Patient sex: M
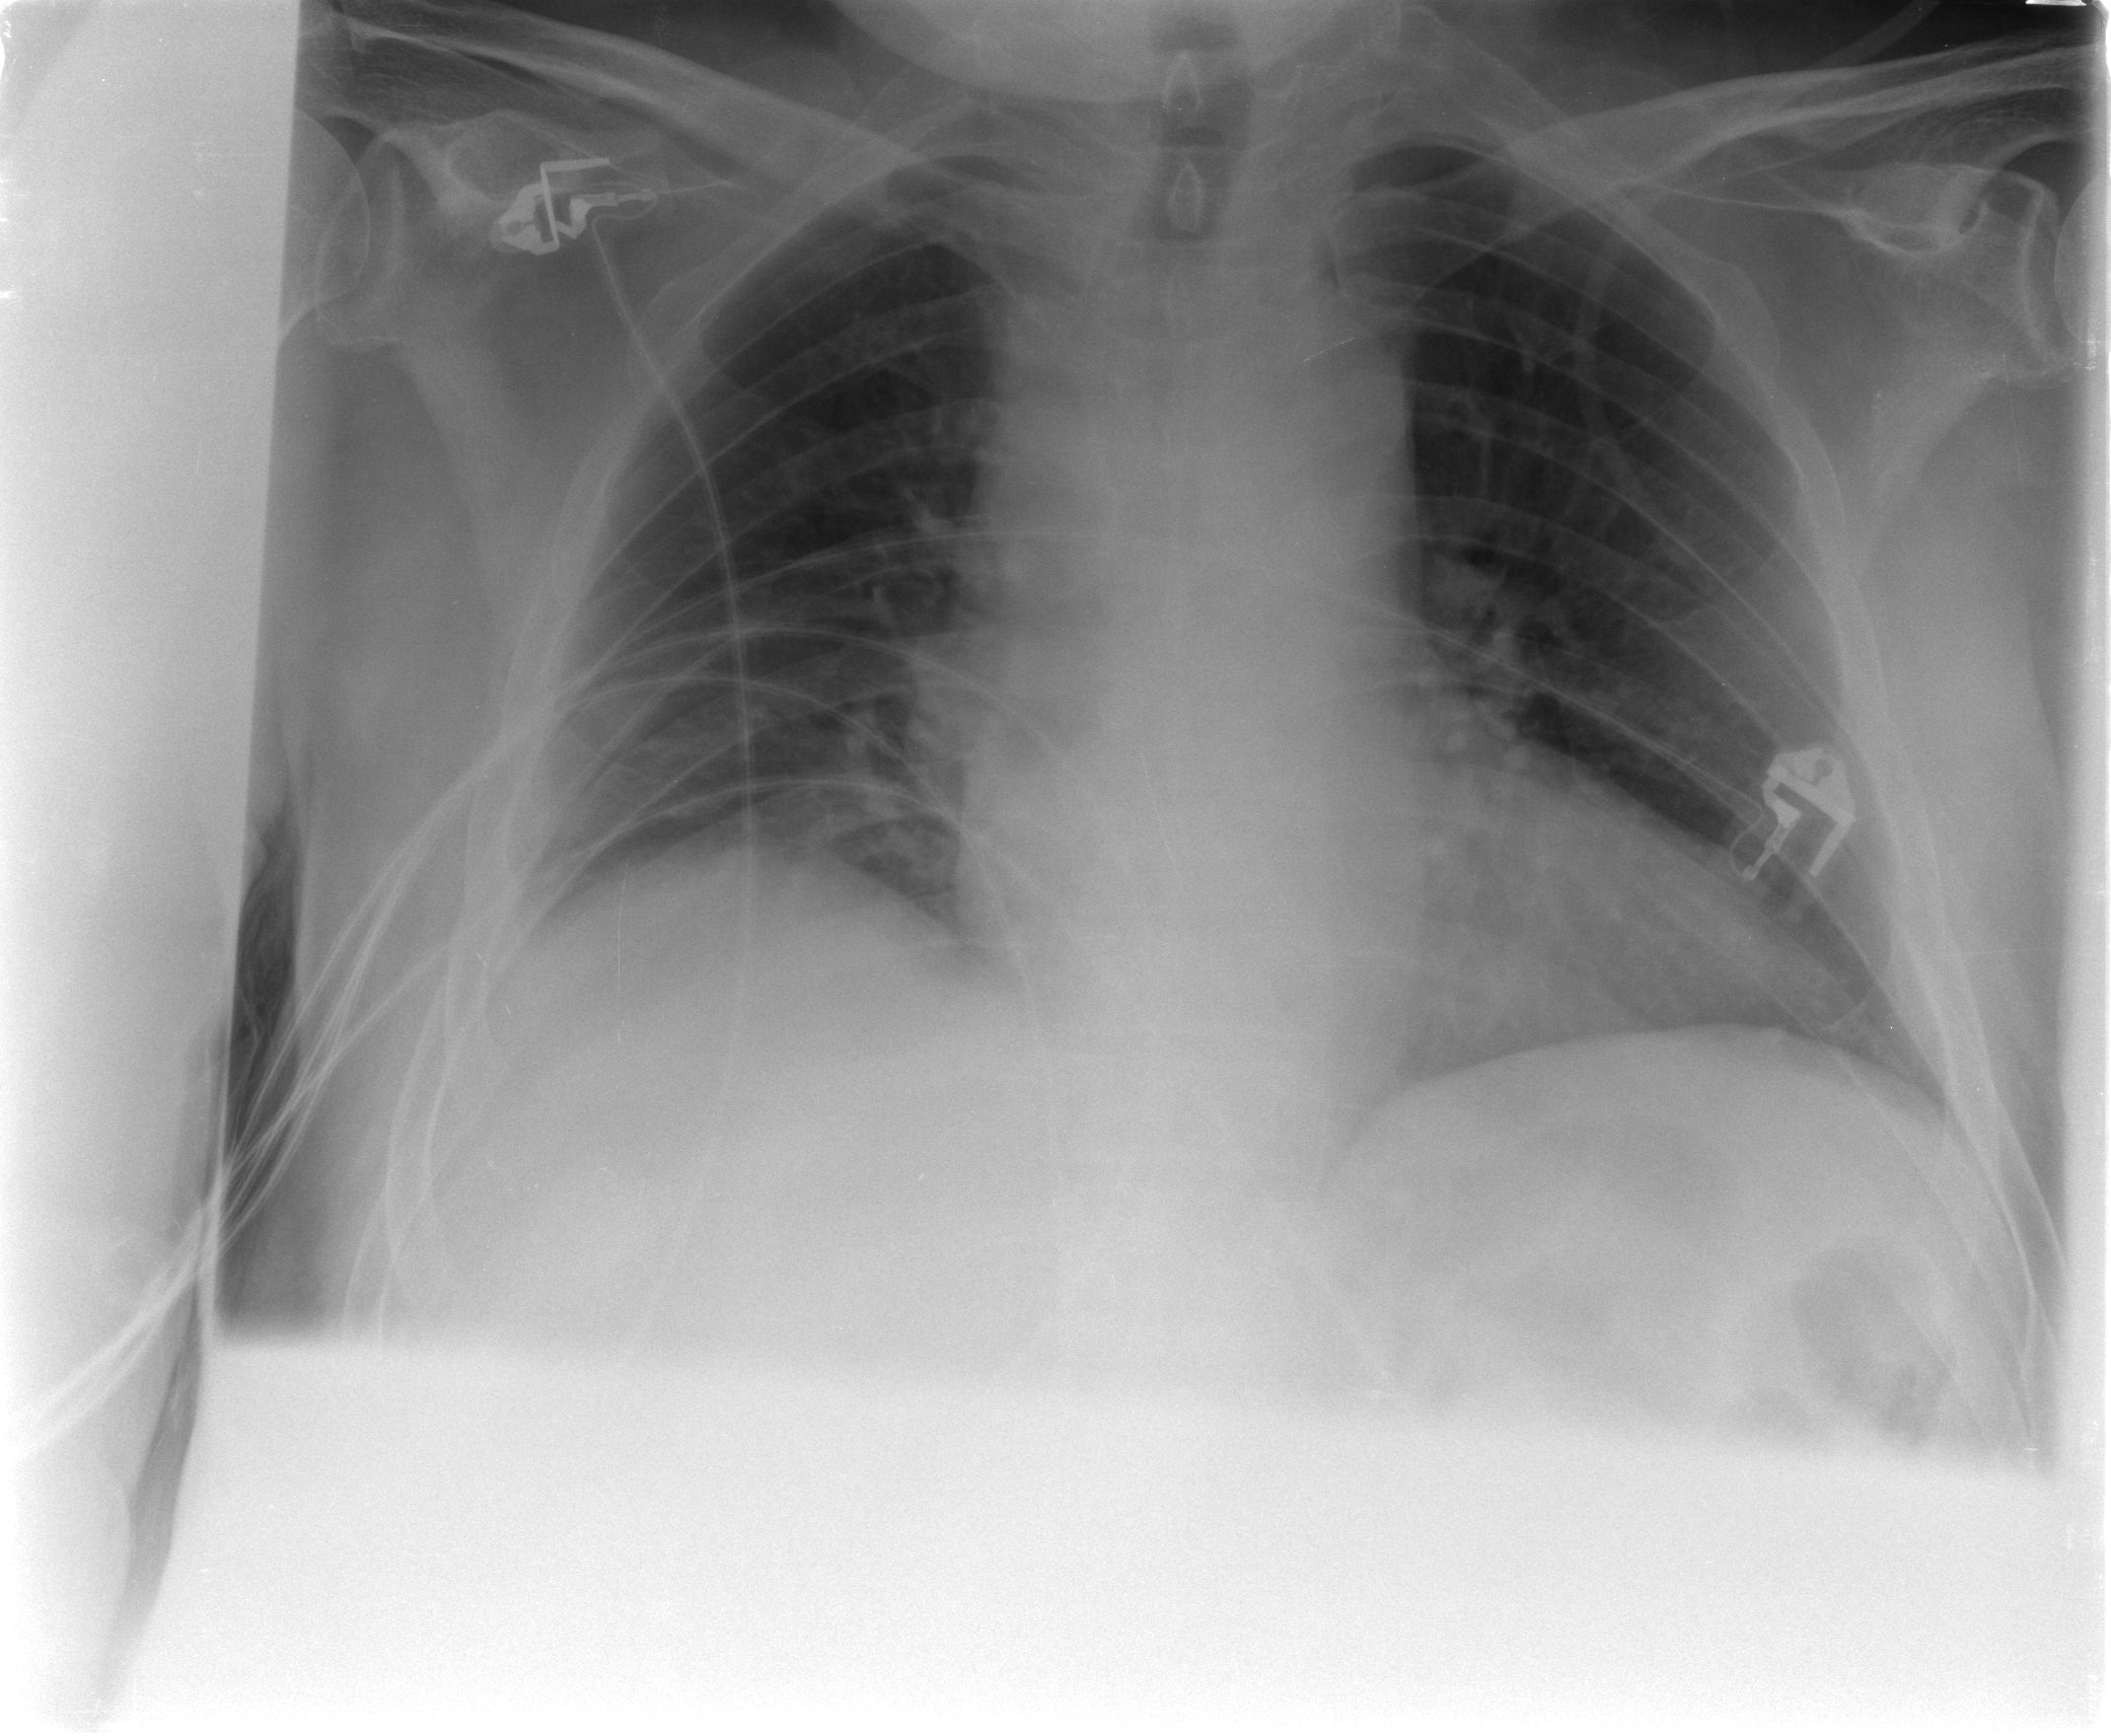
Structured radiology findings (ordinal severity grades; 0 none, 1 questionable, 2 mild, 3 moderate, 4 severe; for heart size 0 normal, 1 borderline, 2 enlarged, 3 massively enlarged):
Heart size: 2
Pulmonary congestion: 2
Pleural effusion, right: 1
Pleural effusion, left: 0
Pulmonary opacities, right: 1
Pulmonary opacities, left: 0
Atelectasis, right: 2
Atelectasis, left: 2